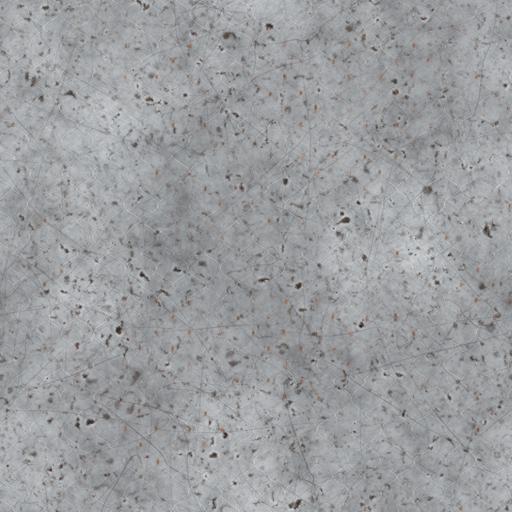
Tags: fence mesh wire wiremesh